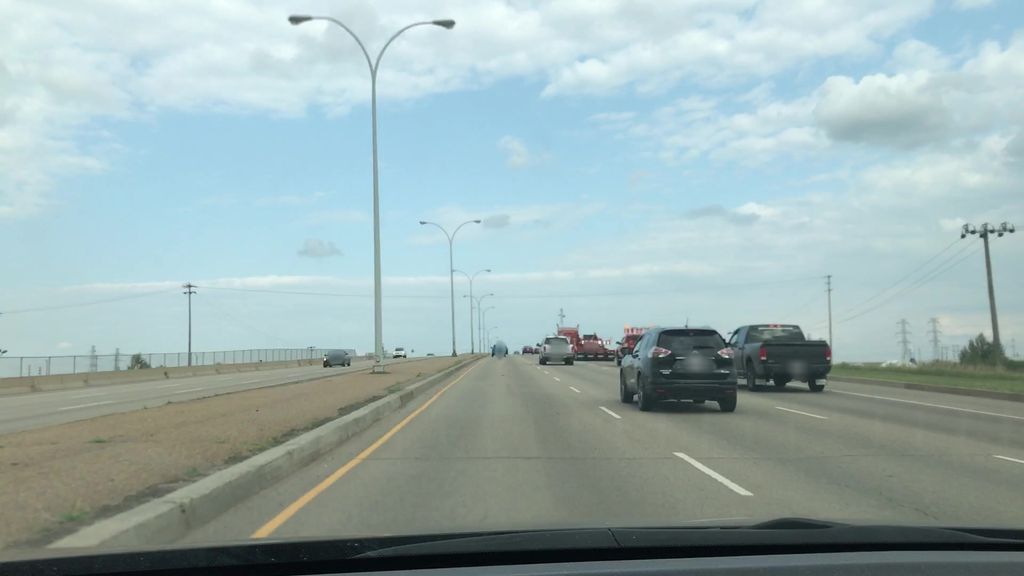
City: edmonton